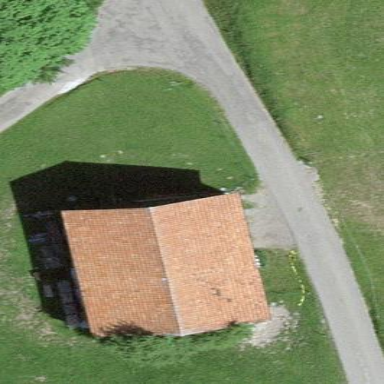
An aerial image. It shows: Farm auxiliary building.